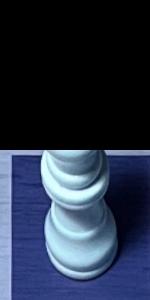
Label: King_White